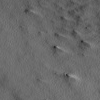
Atmospheric dust classification: not_dusty